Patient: sex M, age 69
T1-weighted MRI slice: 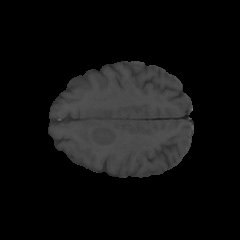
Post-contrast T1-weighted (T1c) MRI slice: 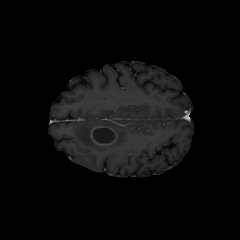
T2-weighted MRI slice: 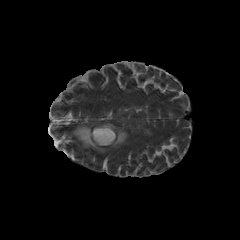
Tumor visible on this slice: yes
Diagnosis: Glioblastoma, IDH-wildtype
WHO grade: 4